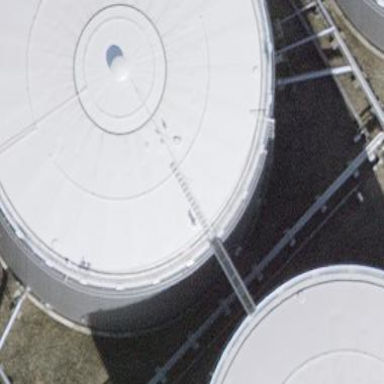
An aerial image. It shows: Storage tank created as man-made structure.